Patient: sex F, age 35
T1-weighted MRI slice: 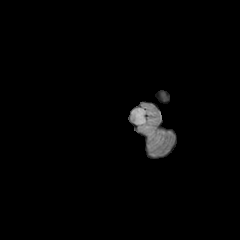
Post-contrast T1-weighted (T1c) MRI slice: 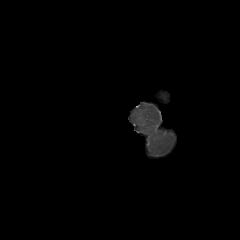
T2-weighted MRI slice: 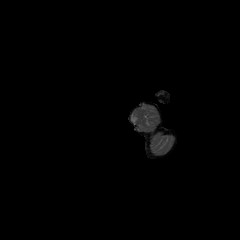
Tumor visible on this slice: yes
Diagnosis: Astrocytoma, IDH-mutant
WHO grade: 3